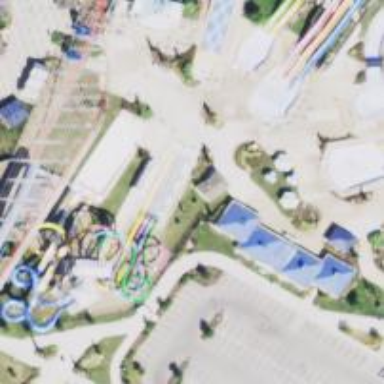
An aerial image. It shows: Tourism attraction featuring water slide.